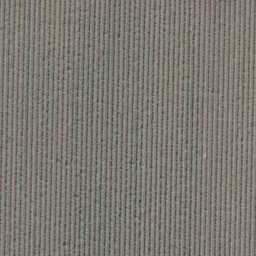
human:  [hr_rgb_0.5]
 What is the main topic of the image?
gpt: farmland